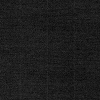
Atmospheric dust classification: dusty